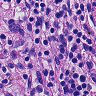
Metastatic tissue present: yes